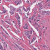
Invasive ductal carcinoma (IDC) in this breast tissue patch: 1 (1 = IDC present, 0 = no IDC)